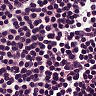
Metastatic tissue present: no